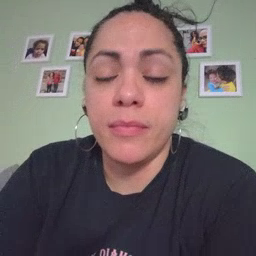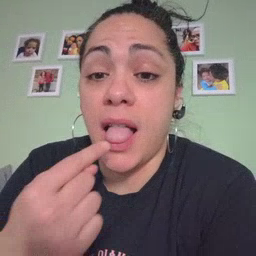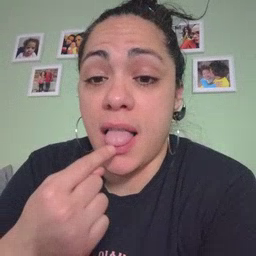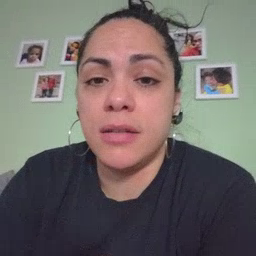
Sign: tongue